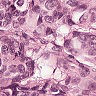
Metastatic tissue present: yes